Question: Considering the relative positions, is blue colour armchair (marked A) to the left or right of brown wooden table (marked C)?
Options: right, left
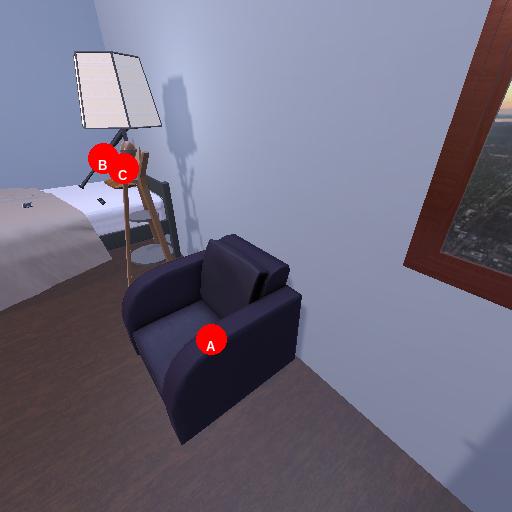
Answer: right